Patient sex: M
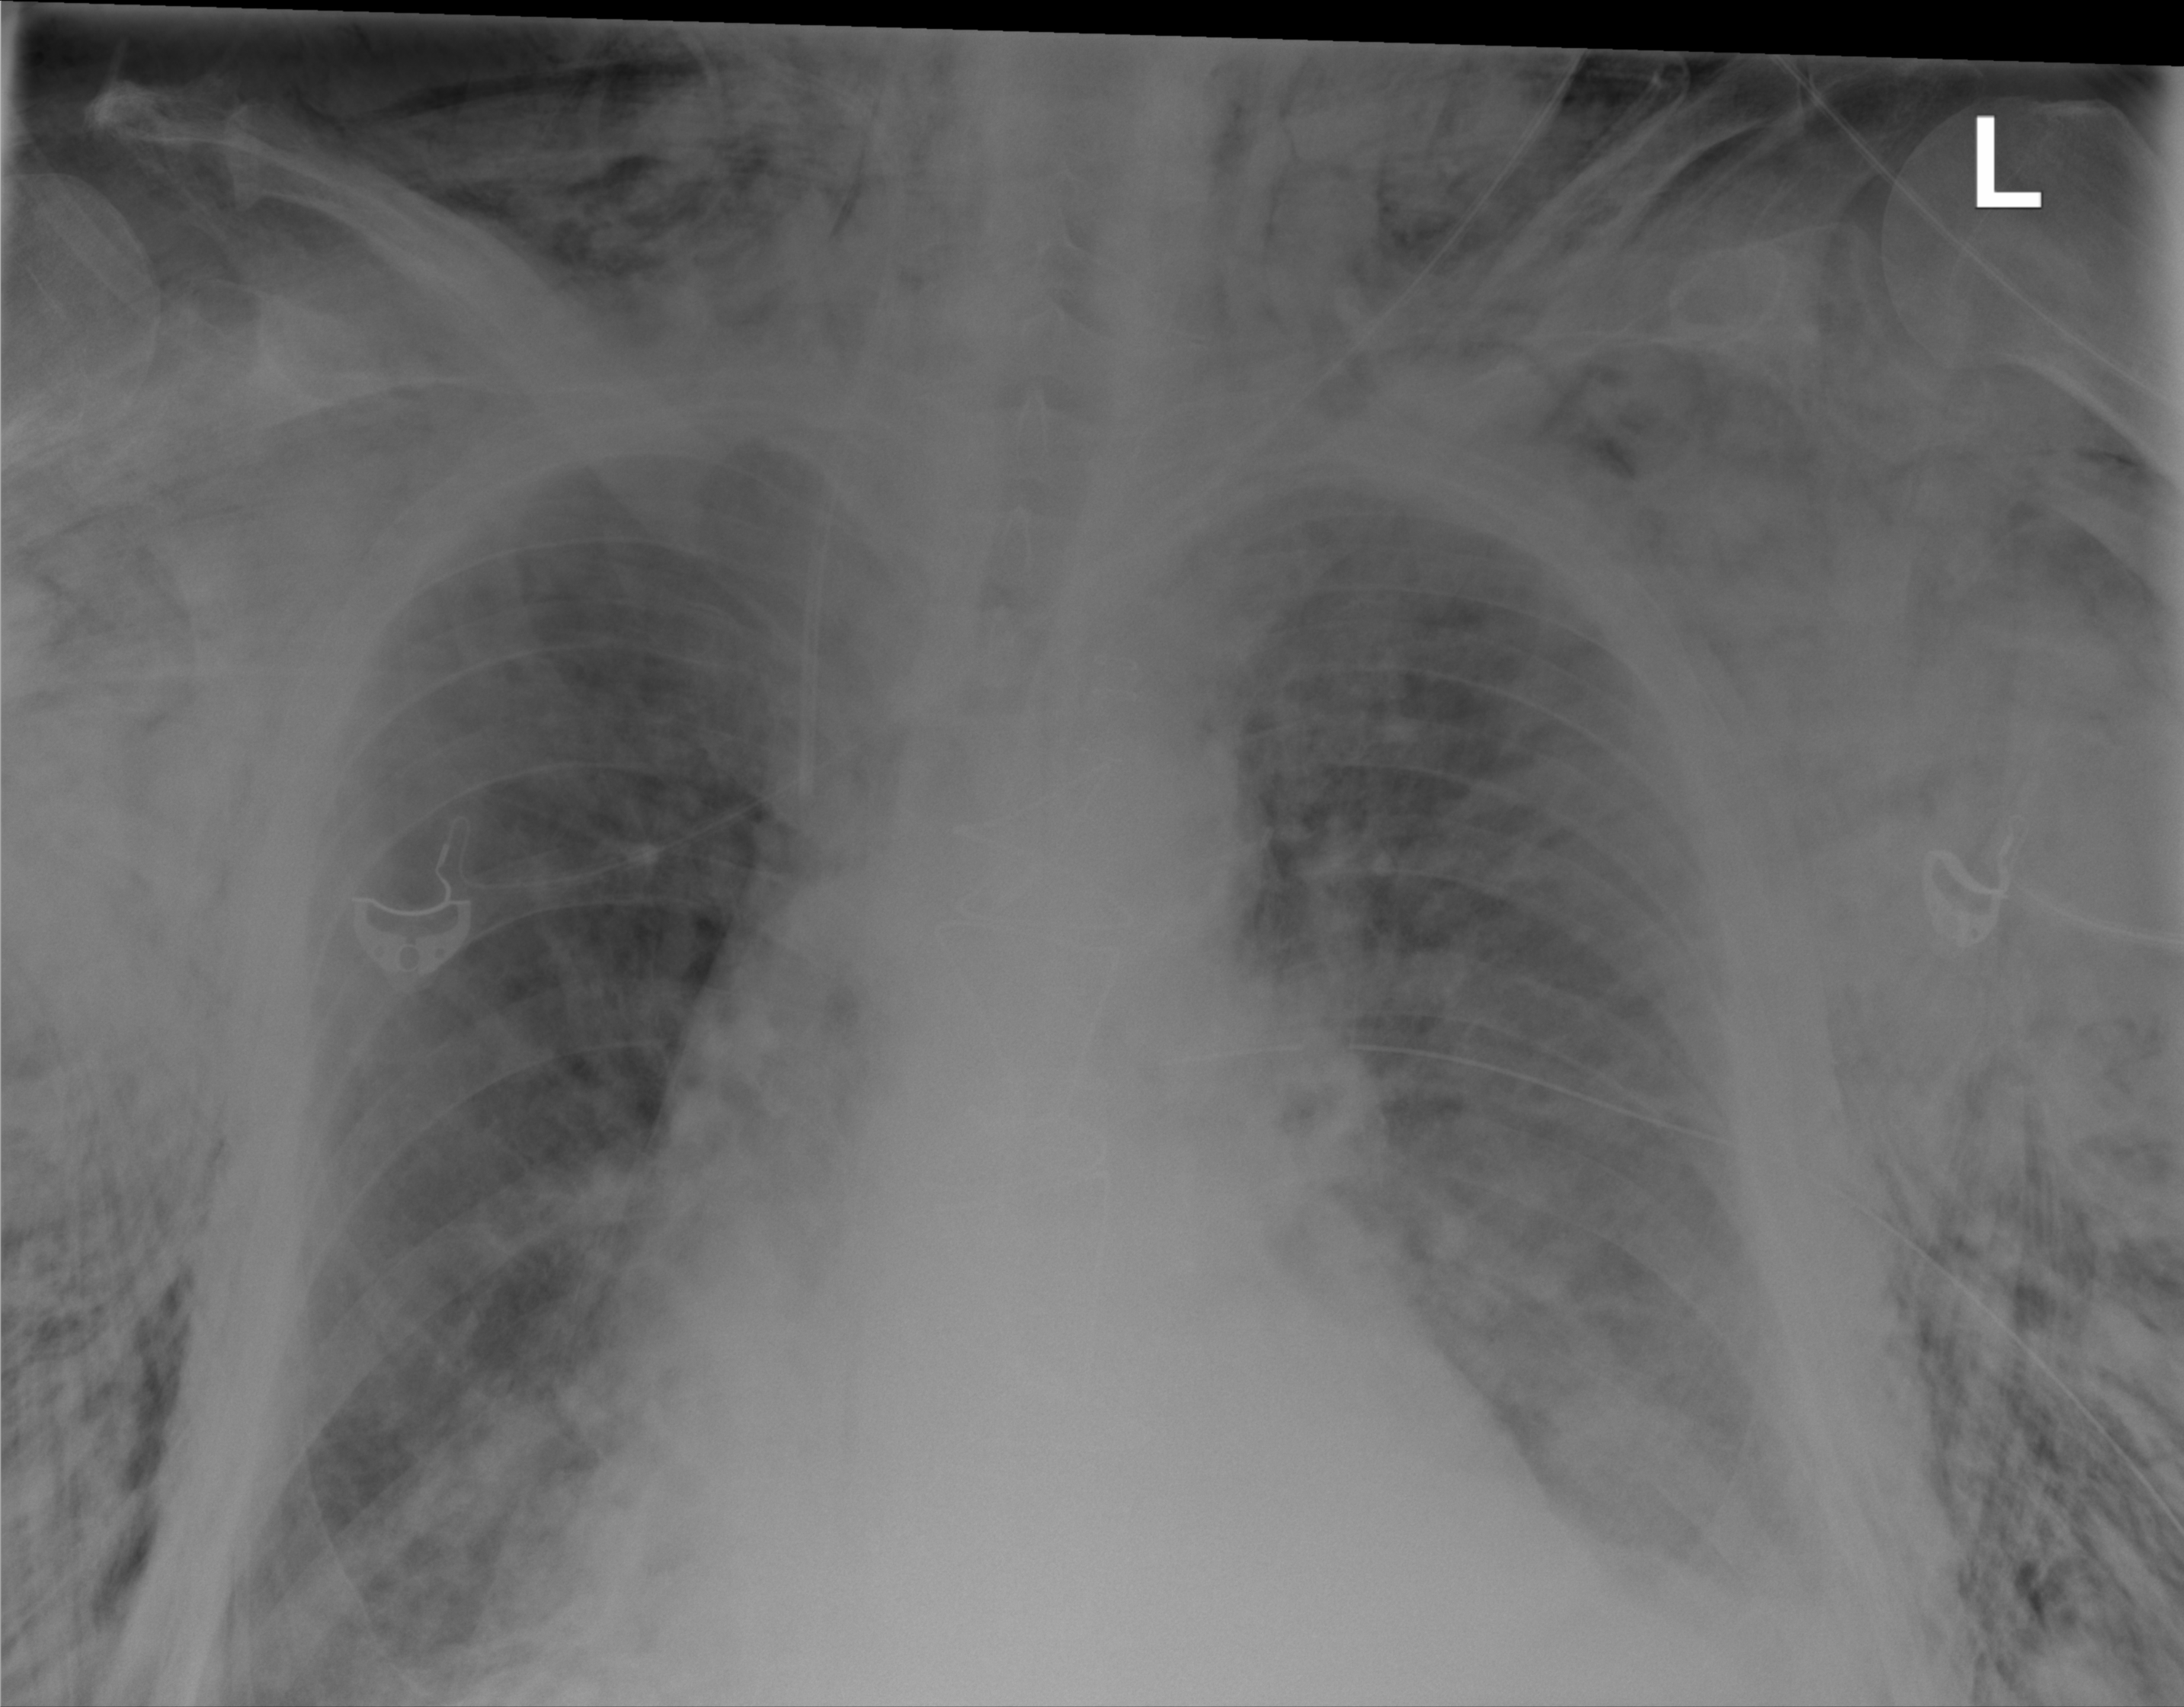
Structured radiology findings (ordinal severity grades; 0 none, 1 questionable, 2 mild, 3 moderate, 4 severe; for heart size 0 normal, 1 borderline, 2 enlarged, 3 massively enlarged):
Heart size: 2
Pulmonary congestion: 3
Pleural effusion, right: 1
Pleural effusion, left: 2
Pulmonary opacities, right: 2
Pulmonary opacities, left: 2
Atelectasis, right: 2
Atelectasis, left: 2